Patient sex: F
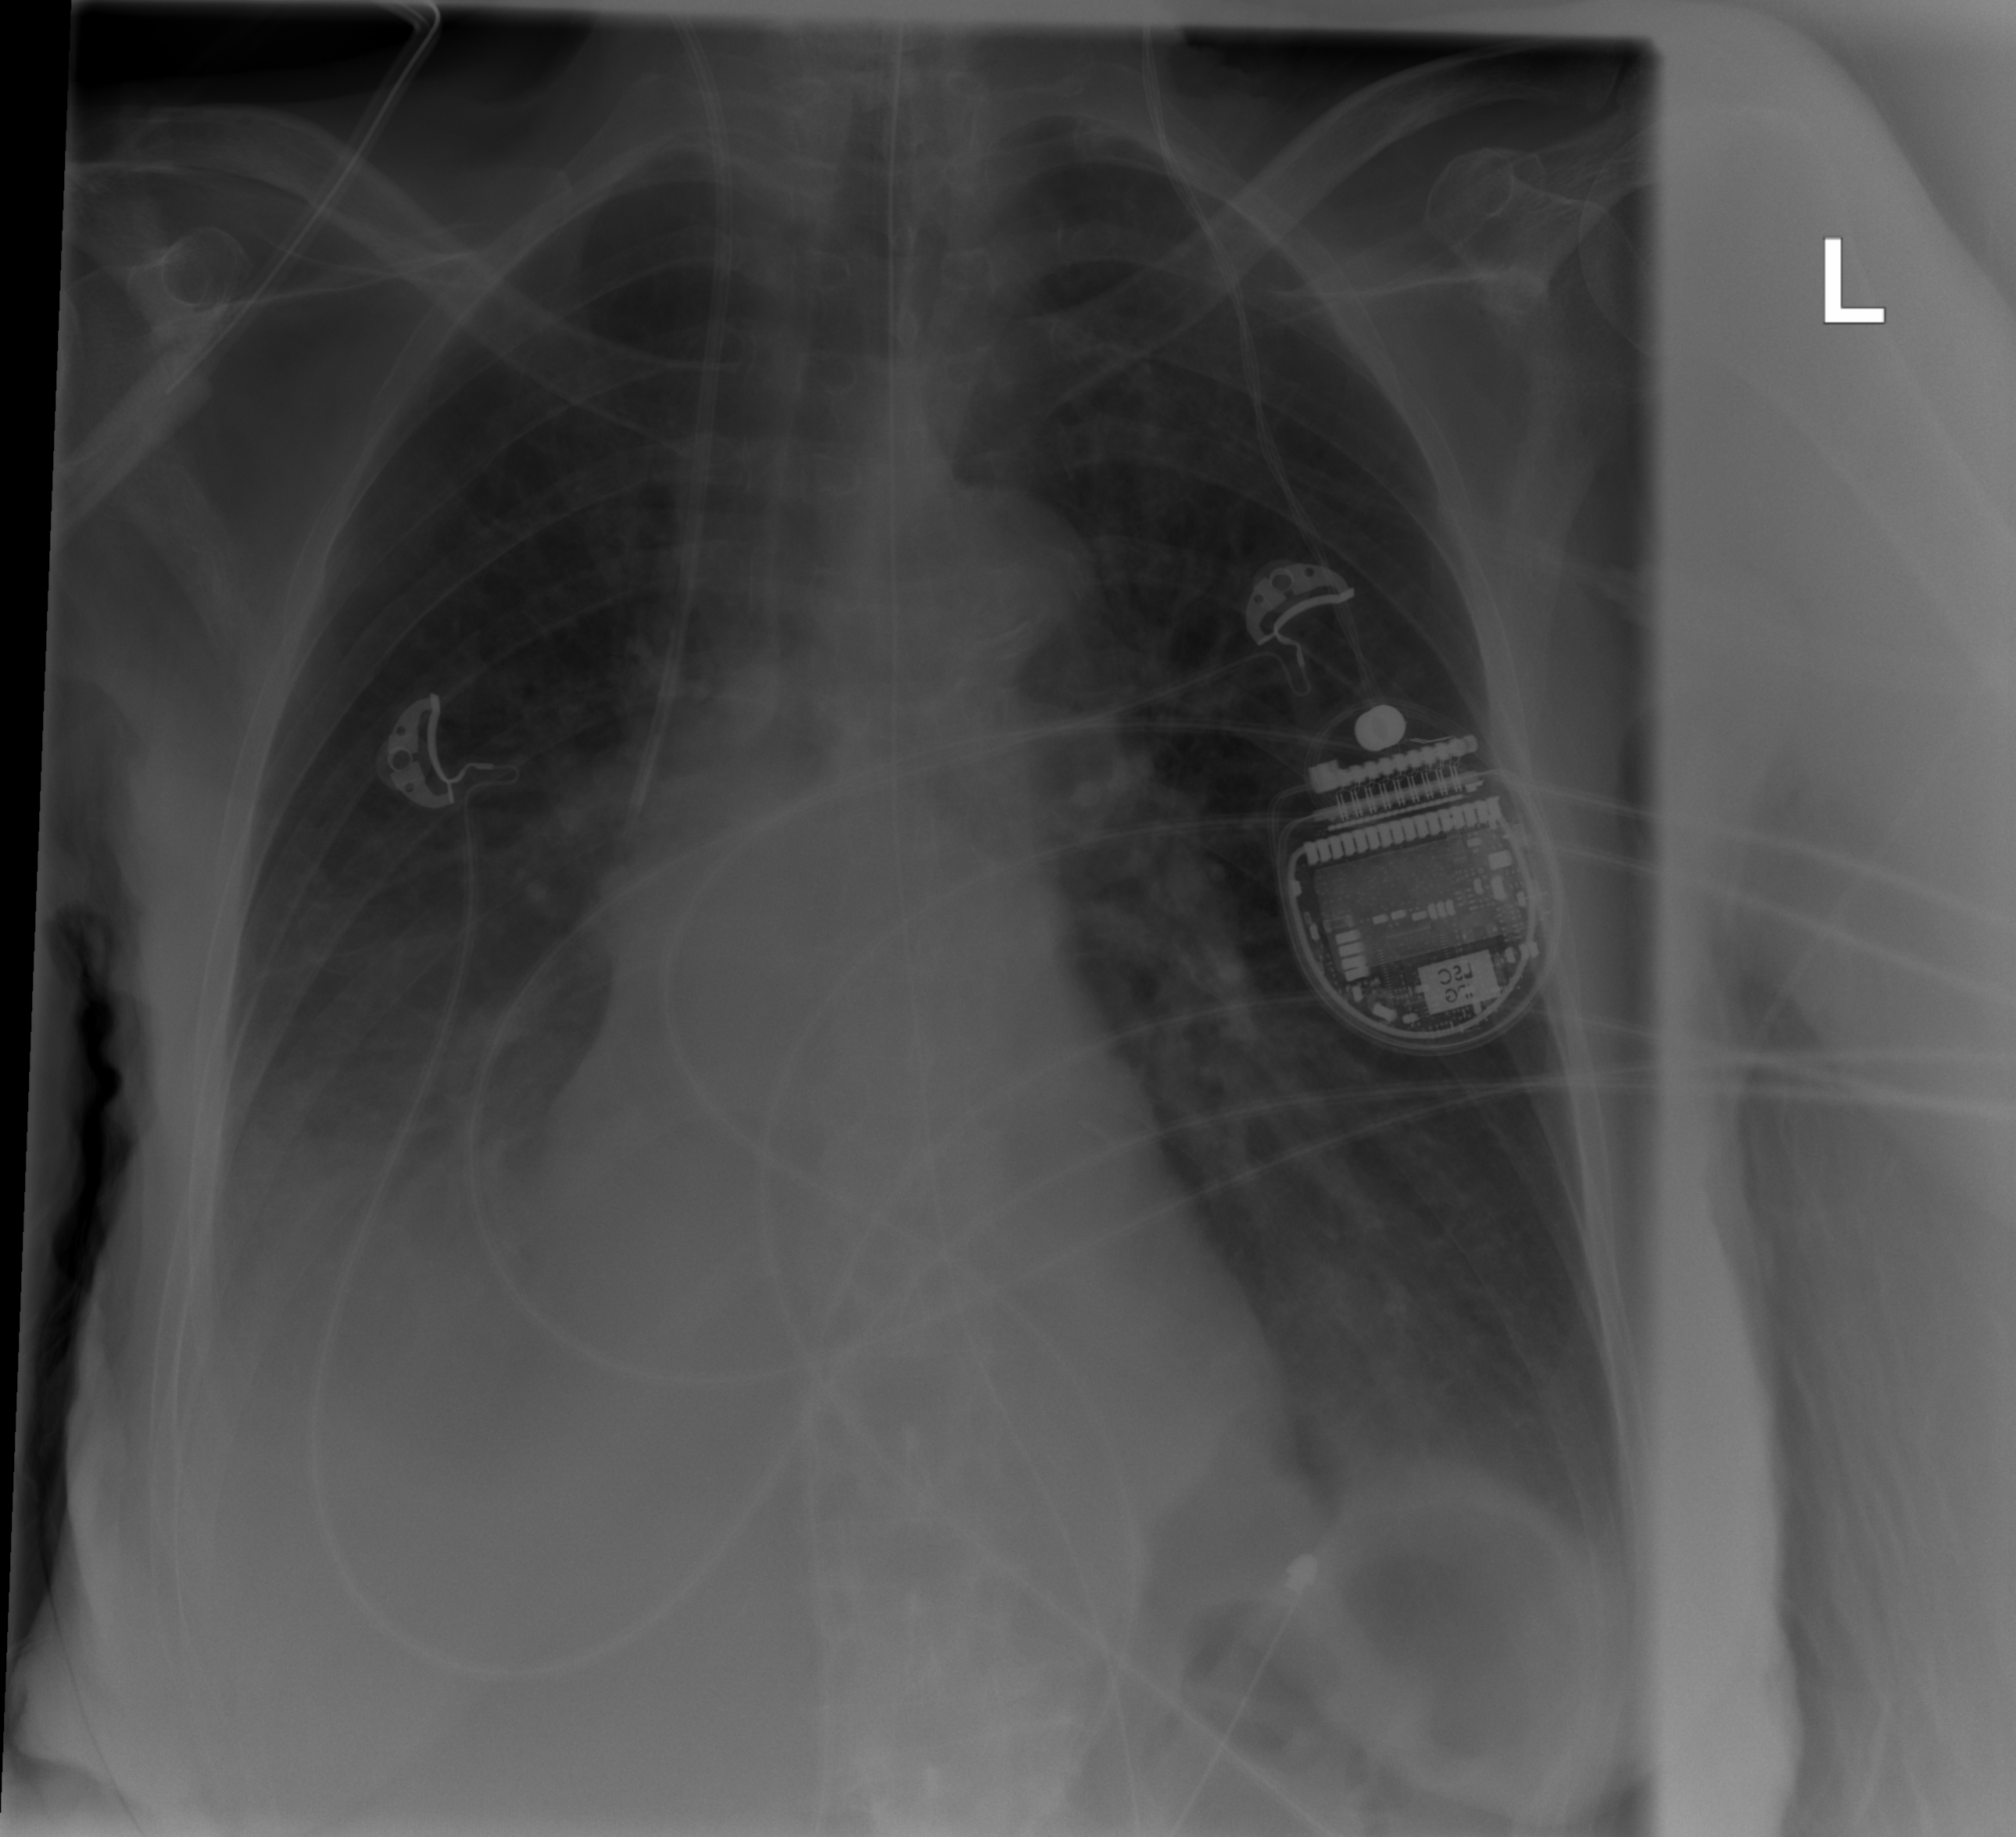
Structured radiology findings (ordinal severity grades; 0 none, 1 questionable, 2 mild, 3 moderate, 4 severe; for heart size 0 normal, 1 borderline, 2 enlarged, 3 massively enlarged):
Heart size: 0
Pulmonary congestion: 0
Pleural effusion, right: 2
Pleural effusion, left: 0
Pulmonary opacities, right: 0
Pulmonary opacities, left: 0
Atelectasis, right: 2
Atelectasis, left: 2